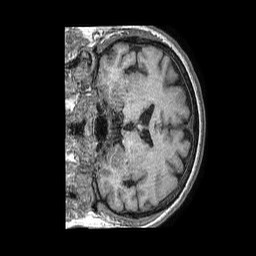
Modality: T1w
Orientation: coronal
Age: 68
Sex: female
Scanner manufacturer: philips
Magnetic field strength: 1.5 T
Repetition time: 0.007732 s
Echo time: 0.003578 s